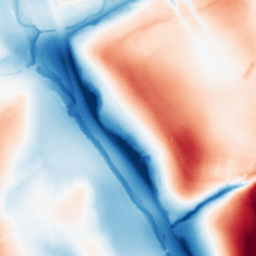
Category: classical
Decomposition family: gaussian_anisotropic
Decomposition parameters: sigma_x: 50
sigma_y: 5
Upsampling method: sinc_hamming
Upsampling parameters: scale: 2
kernel_size: 4
Upsampling scale: 2